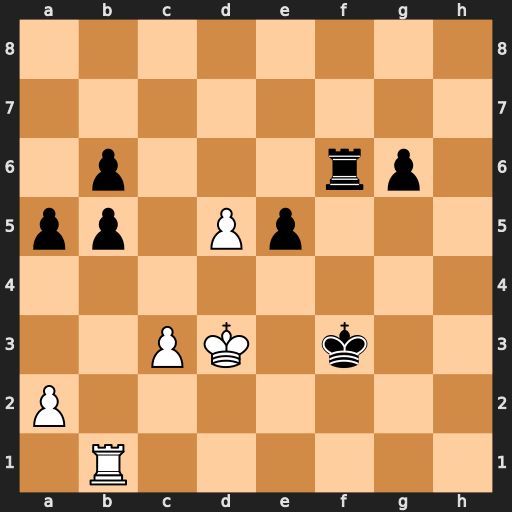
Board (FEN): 8/8/1p3rp1/pp1Pp3/8/2PK1k2/P7/1R6
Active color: w
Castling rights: -
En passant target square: -
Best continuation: Rf1+ Kg4 Rxf6